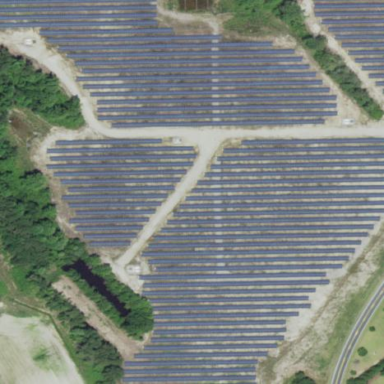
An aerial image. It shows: Solar power plant with photovoltaic technology surrounded by fence.